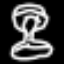
Label: hourglass